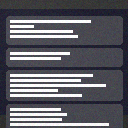
Screen state: on